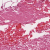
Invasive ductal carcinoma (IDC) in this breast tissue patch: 0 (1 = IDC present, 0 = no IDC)